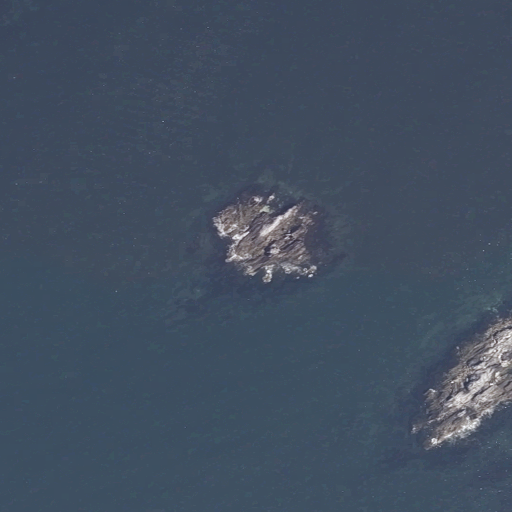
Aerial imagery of island in Maine named Stepping Stones containing only open water